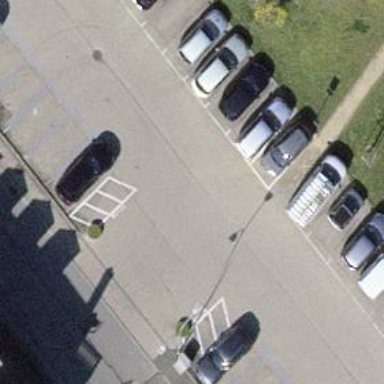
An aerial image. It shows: Asphalt parking aisle off service road.